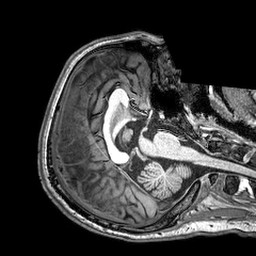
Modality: T1w
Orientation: axial
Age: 21
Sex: male
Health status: healthy
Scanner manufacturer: philips
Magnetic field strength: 3 T